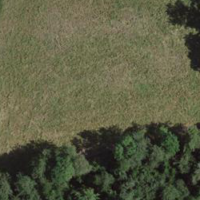
EUNIS habitat code: 41
Species observed at this site:
Cornus sanguinea